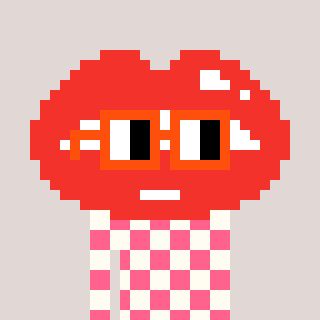
a pixel art character with square orange glasses, a lips-shaped head and a grayscale-colored body on a warm background